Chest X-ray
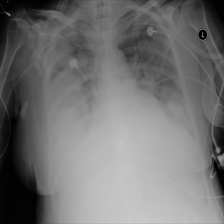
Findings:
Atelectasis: negative
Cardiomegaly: negative
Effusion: negative
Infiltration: negative
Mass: positive
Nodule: negative
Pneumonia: negative
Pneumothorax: negative
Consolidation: negative
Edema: negative
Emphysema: negative
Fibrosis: negative
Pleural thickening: negative
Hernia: negative